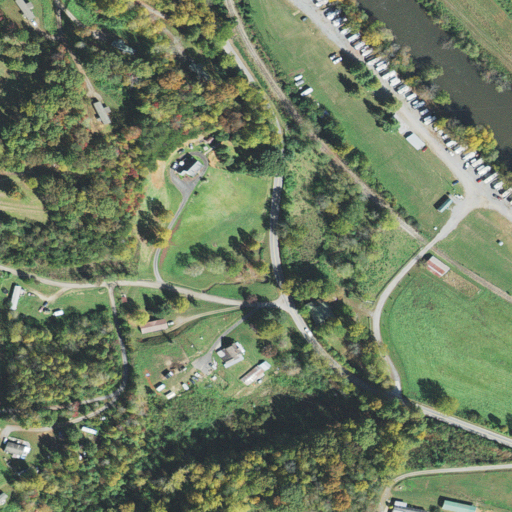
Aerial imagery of valley in North Carolina named Holcomb Cove containing deciduous forest, pasture, open development, shrub, low intensity development, mixed forest, open water, medium intensity development, barren land, and grassland